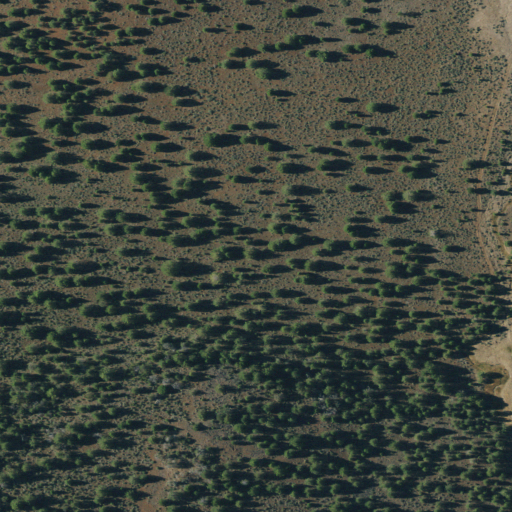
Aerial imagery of valley in California named Water Canyon containing shrub, grassland, and evergreen forest